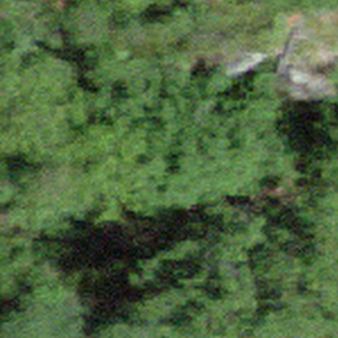
Label: other